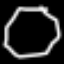
Label: octagon